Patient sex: M
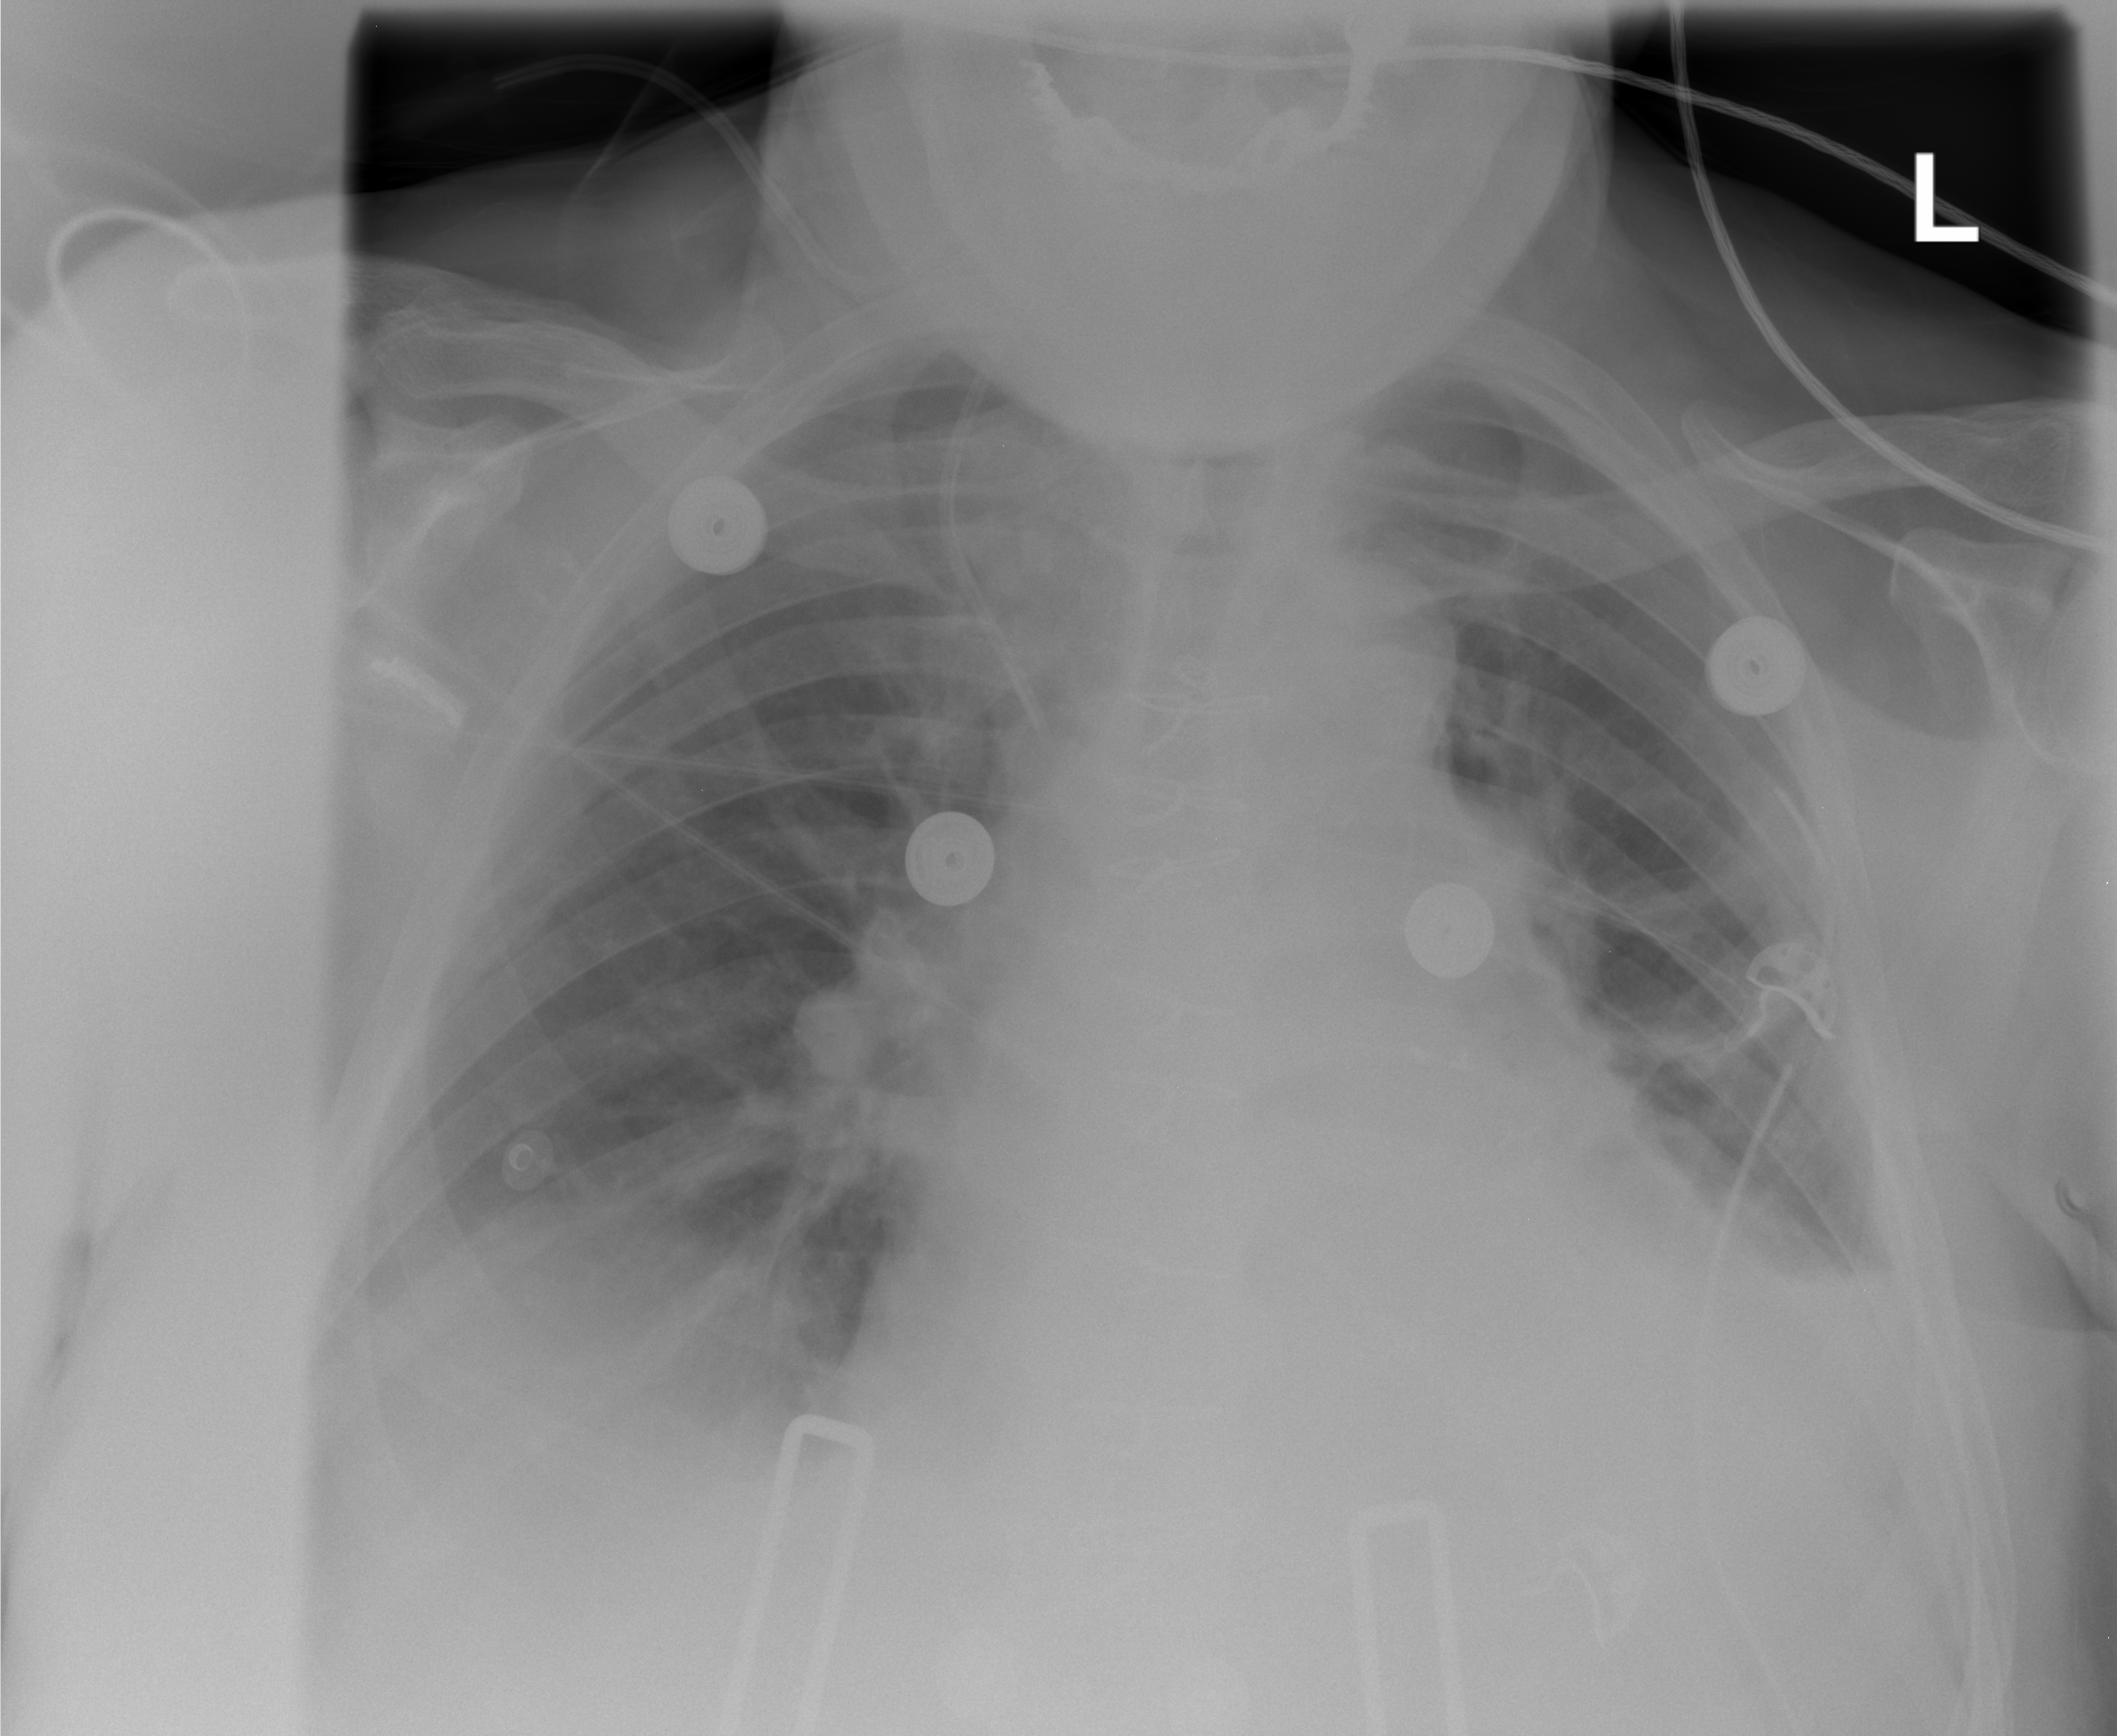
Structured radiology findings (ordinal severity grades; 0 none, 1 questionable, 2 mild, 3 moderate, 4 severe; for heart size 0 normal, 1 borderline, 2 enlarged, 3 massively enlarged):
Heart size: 2
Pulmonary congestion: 0
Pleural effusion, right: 2
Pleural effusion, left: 2
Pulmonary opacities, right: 0
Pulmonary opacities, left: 0
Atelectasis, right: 2
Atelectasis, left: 2